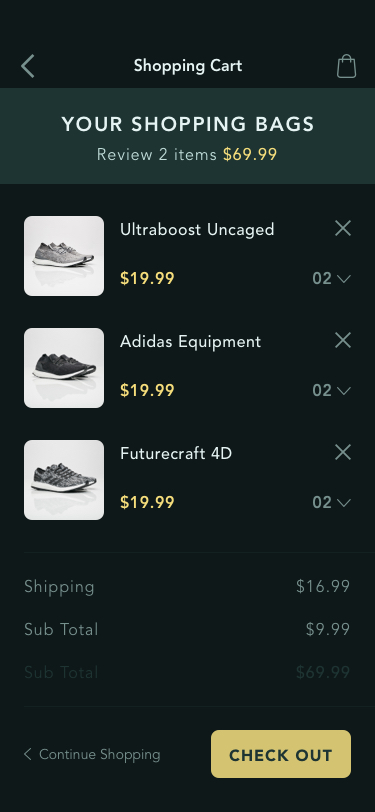
Text in this UI design:
Continue Shopping
Shipping
$16.99
Sub Total
$9.99
Sub Total
$69.99
Your Shopping Bags
Review 2 items $69.99